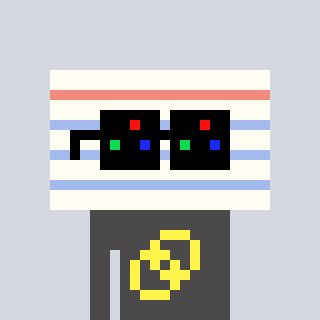
a pixel art character with square black sunglasses, a empty notebook page-shaped head and a grayscale-colored body on a cool background